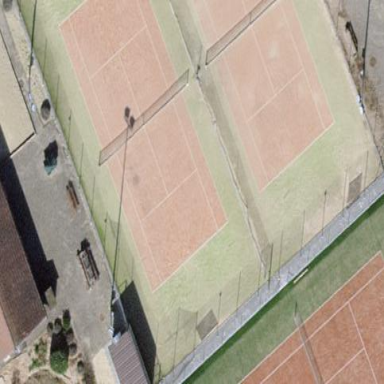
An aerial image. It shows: Tennis court on the leisure land pitch.